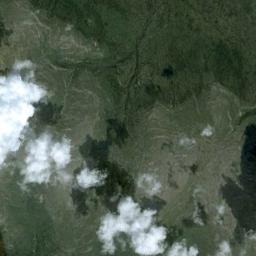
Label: cloud